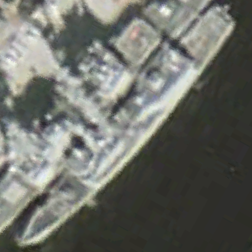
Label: cruiser